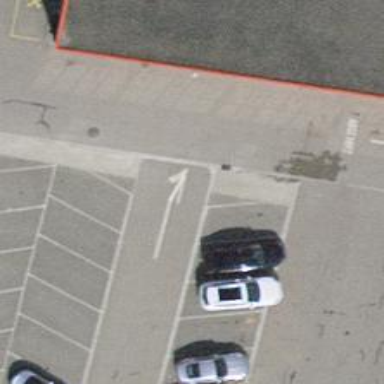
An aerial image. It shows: Road serving as parking aisle.